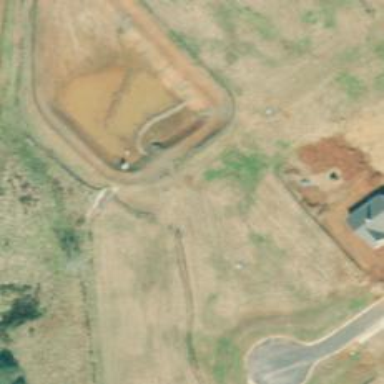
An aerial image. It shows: Retention basin with water.